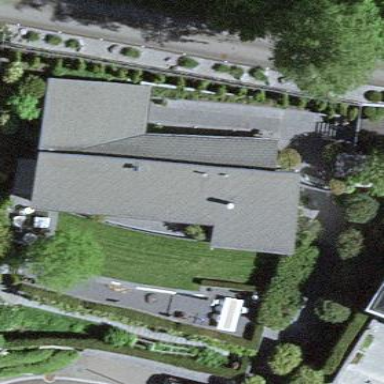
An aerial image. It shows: Building.